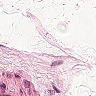
Metastatic tissue present: no